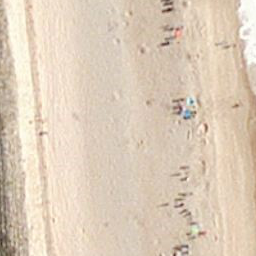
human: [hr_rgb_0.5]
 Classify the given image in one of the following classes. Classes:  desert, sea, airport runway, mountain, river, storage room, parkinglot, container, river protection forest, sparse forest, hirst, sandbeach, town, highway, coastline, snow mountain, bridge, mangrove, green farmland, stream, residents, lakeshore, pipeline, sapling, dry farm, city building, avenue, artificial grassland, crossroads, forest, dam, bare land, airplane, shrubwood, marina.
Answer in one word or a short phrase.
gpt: sandbeach